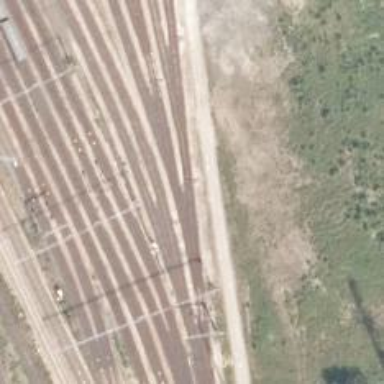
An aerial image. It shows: Railway signal.